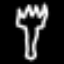
Label: fork